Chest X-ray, AP view. Patient: 32 years old, sex M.
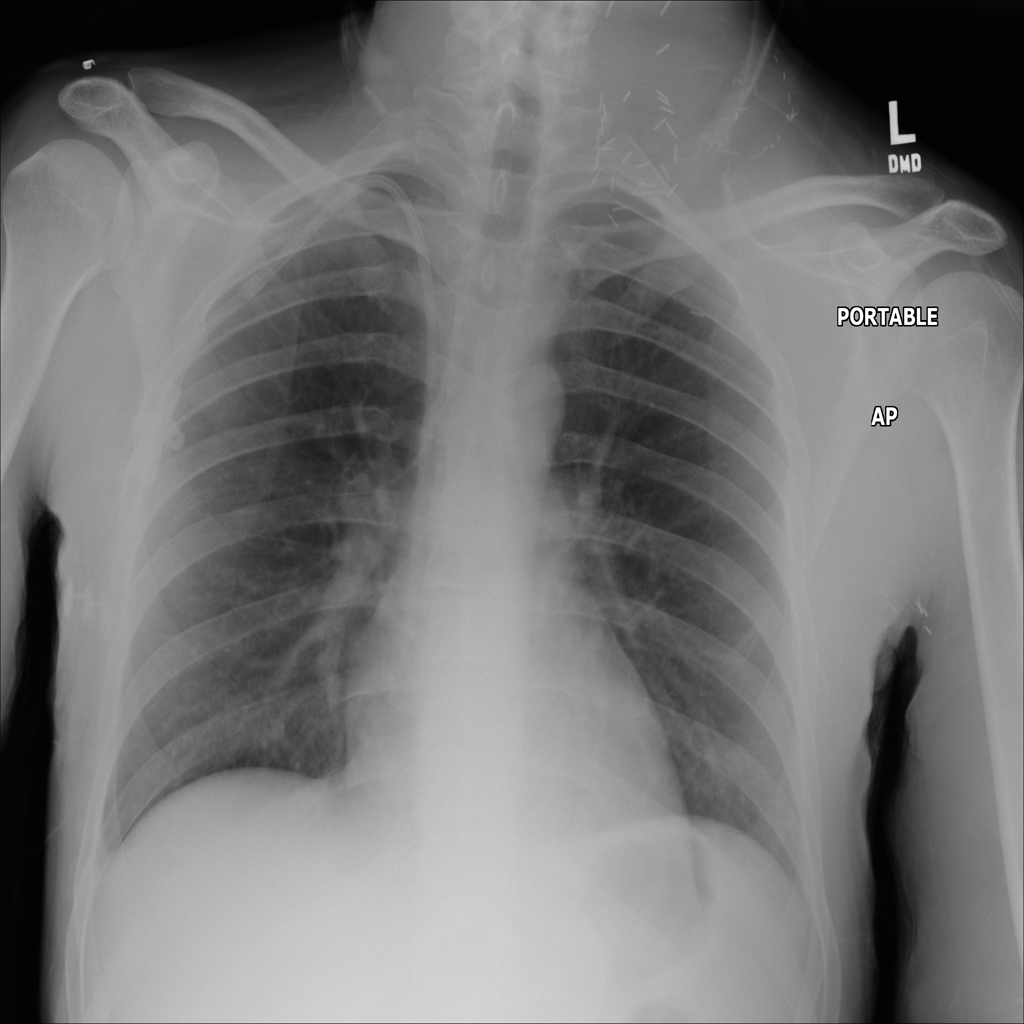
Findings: No Finding